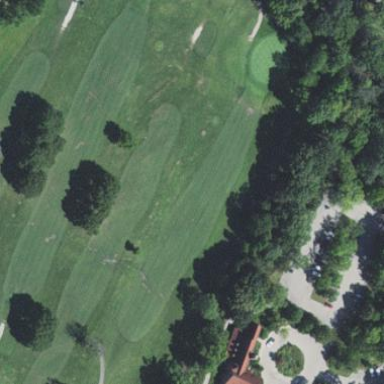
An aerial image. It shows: Area of rough grass used for golf.